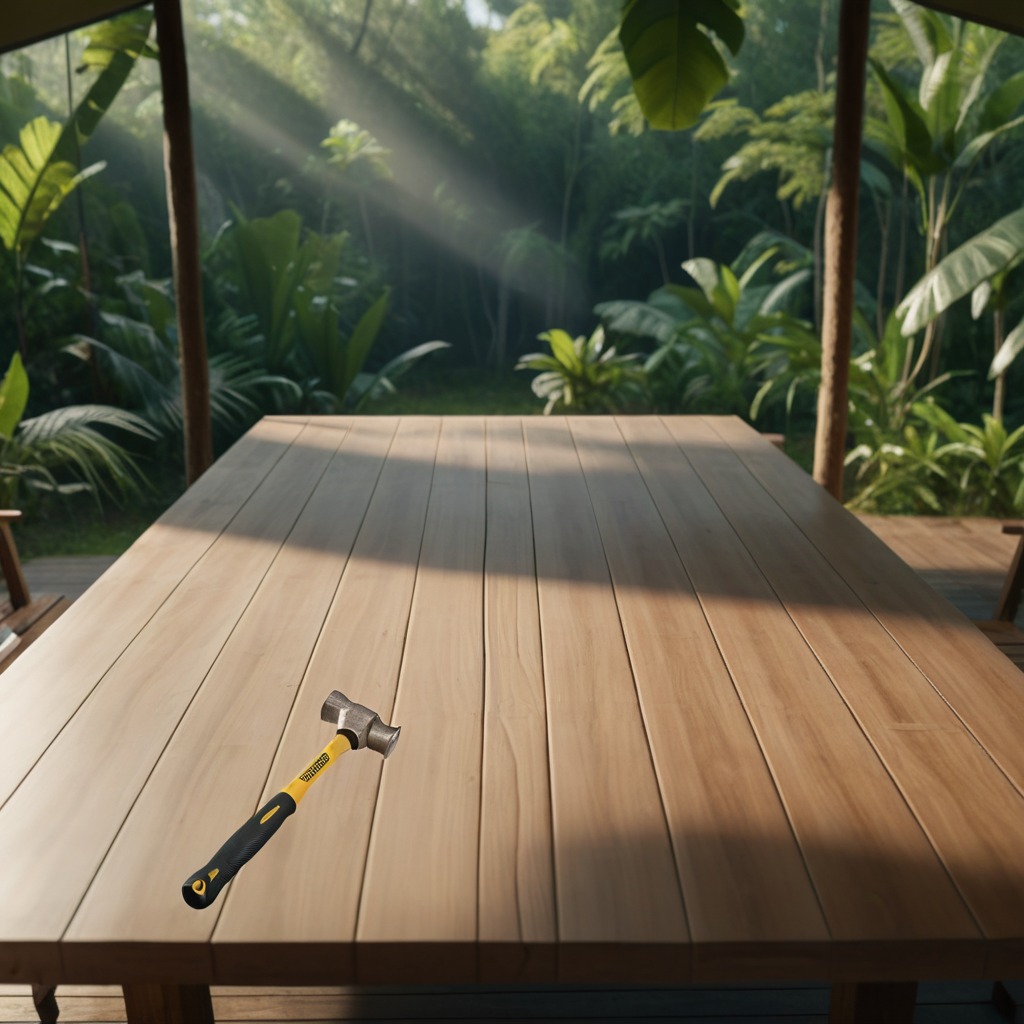
A hammer is lying on the wooden table.